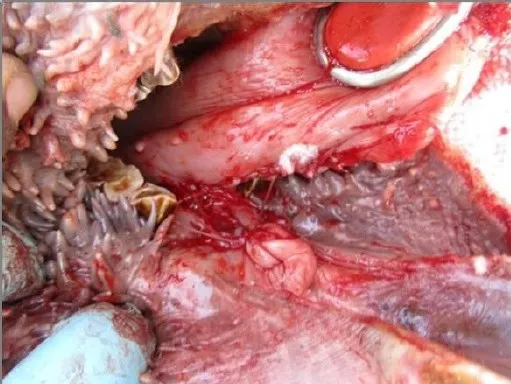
Lateral view of oral cavity with ankyloglossia after horizontal to vertical frenuloplasty.
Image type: medical_photograph (other_medical_photograph)